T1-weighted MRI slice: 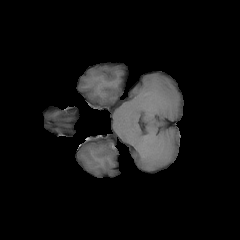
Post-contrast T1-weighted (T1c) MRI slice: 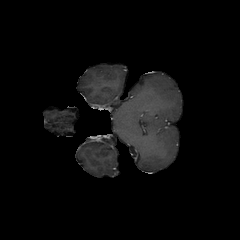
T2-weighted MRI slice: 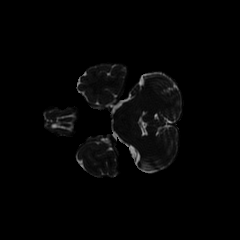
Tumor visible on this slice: no